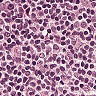
Metastatic tissue present: no